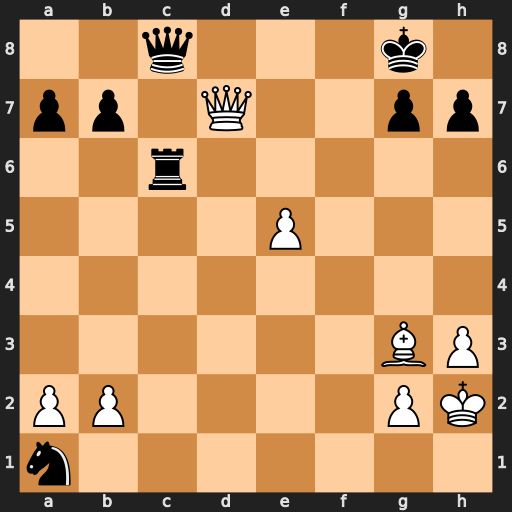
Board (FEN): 2q3k1/pp1Q2pp/2r5/4P3/8/6BP/PP4PK/n7
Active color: w
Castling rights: -
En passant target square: -
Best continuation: e6 h6 Be5 Qxd7 exd7